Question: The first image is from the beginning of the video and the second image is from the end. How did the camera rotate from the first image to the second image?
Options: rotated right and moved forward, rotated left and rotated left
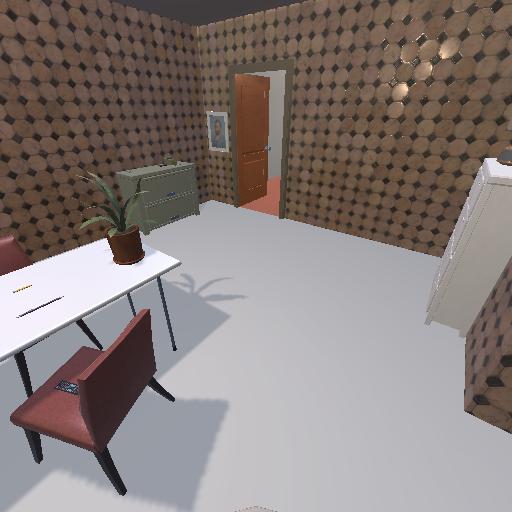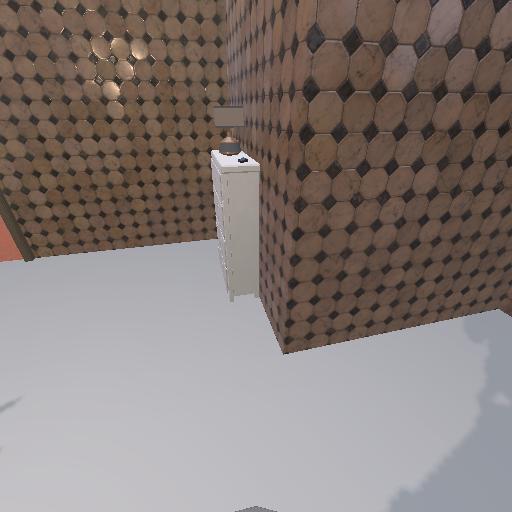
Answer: rotated right and moved forward